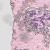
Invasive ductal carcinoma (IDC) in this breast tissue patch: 0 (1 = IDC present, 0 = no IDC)